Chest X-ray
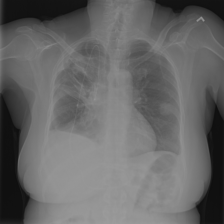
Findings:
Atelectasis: negative
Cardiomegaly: negative
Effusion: negative
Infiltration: positive
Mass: negative
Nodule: negative
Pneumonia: negative
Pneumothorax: negative
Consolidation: negative
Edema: negative
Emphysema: negative
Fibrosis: negative
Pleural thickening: negative
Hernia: negative